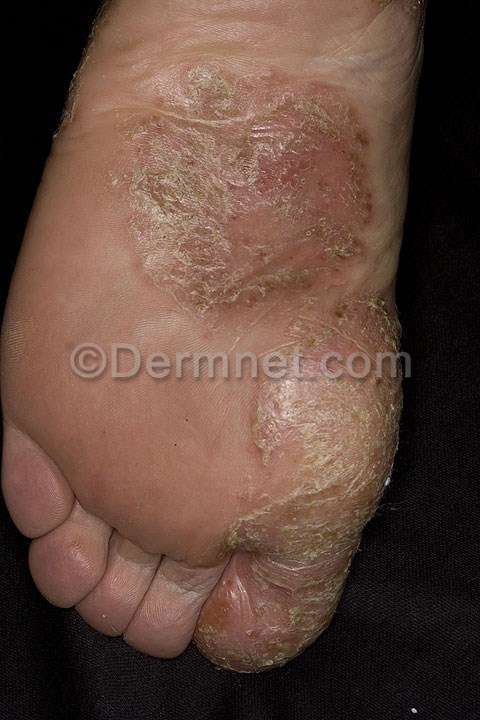
Disease: Psoriasis pictures Lichen Planus and related diseases